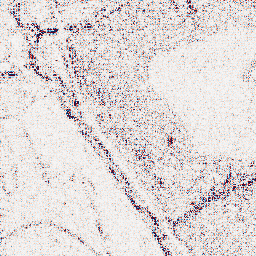
Category: wavelet
Decomposition family: wavelet_biorthogonal
Decomposition parameters: wavelet: bior5.5
level: 1
Upsampling method: quartic
Upsampling parameters: scale: 4
Upsampling scale: 4